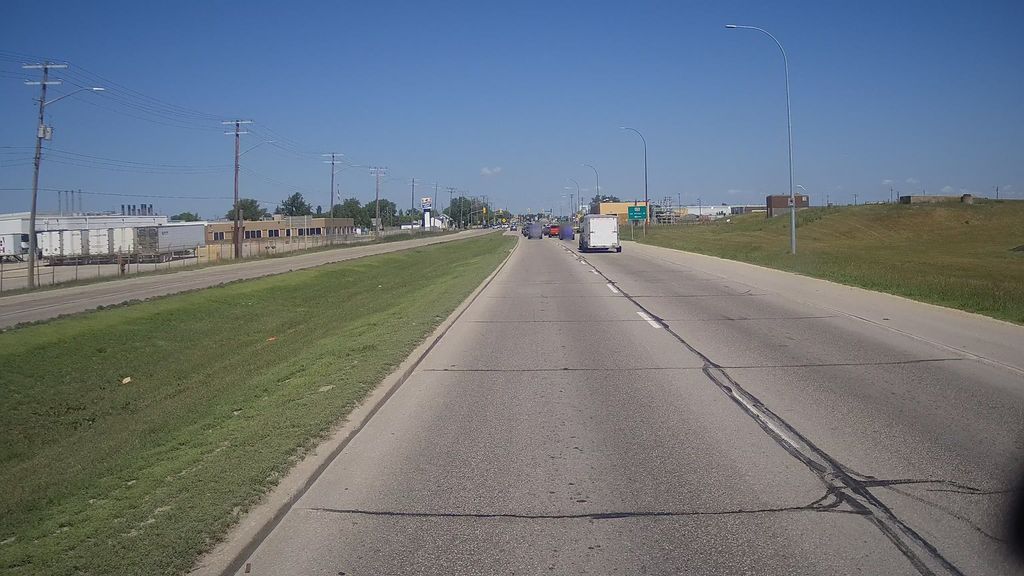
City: winnipeg